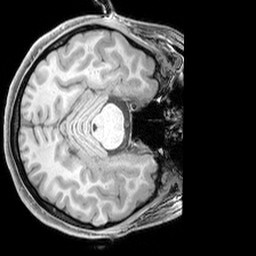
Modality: T1w
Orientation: axial
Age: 19
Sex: female
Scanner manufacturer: siemens
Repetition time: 2.3 s
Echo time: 0.00226 s